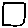
Label: square